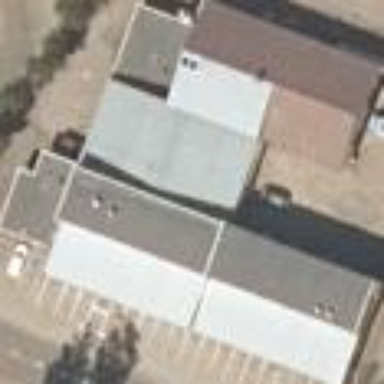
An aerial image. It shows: Flat roof retail building.